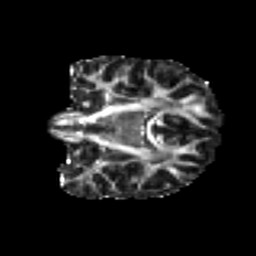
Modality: FA
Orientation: coronal
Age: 21
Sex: female
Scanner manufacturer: ge
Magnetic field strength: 3 T
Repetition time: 7.8 s
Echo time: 0.0606 s